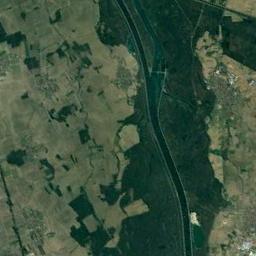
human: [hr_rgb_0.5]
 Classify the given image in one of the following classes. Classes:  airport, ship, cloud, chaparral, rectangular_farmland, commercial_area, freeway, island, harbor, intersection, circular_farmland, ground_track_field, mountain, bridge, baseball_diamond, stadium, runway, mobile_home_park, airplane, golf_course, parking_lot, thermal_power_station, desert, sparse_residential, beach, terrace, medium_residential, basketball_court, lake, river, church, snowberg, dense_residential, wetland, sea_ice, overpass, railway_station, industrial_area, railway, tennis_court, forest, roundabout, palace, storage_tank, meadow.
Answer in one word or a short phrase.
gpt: river